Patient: sex M, age 71
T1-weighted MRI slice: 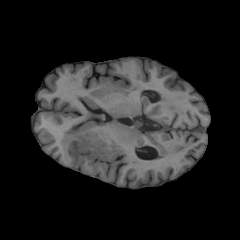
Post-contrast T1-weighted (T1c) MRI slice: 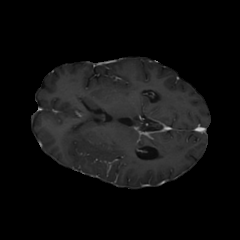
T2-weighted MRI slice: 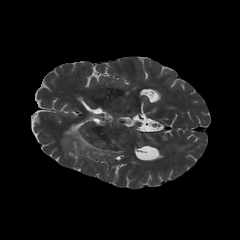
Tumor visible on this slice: yes
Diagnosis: Glioblastoma, IDH-wildtype
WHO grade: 4